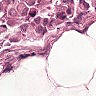
Metastatic tissue present: yes